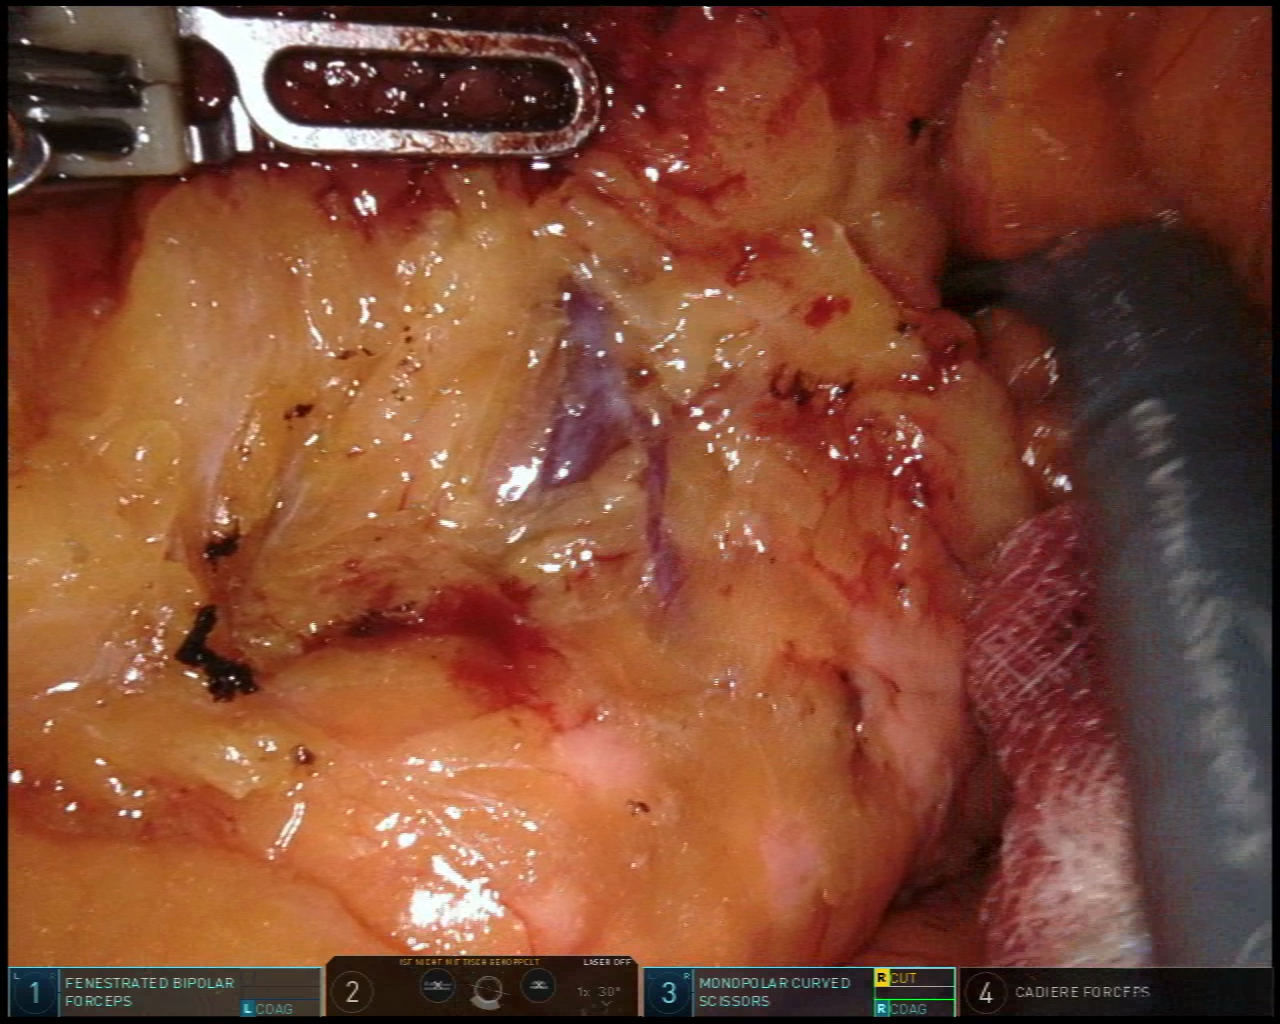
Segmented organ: pancreas
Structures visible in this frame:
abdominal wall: no
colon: no
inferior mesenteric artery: no
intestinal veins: yes
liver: no
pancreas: yes
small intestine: no
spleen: no
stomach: no
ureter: no
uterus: no
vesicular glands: no